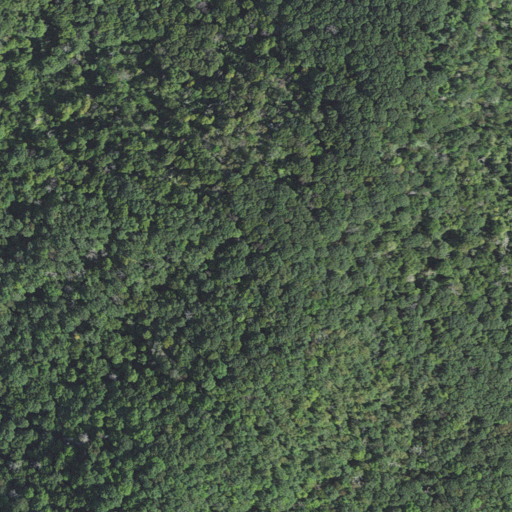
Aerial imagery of mountain in North Carolina named Freeman Knob containing deciduous forest and mixed forest